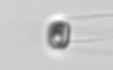
Label: Chaetoceros